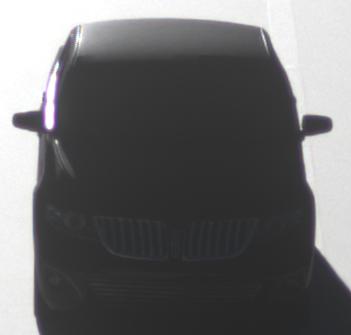
Make: Lincoln
Model: MKS
Detailed model: -
Model produced from: 2008
Model produced until: 2011
Doors: 4
Color: black
Road condition: dry road
Daytime: morning or afternoon
Contrast: high contrast